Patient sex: M
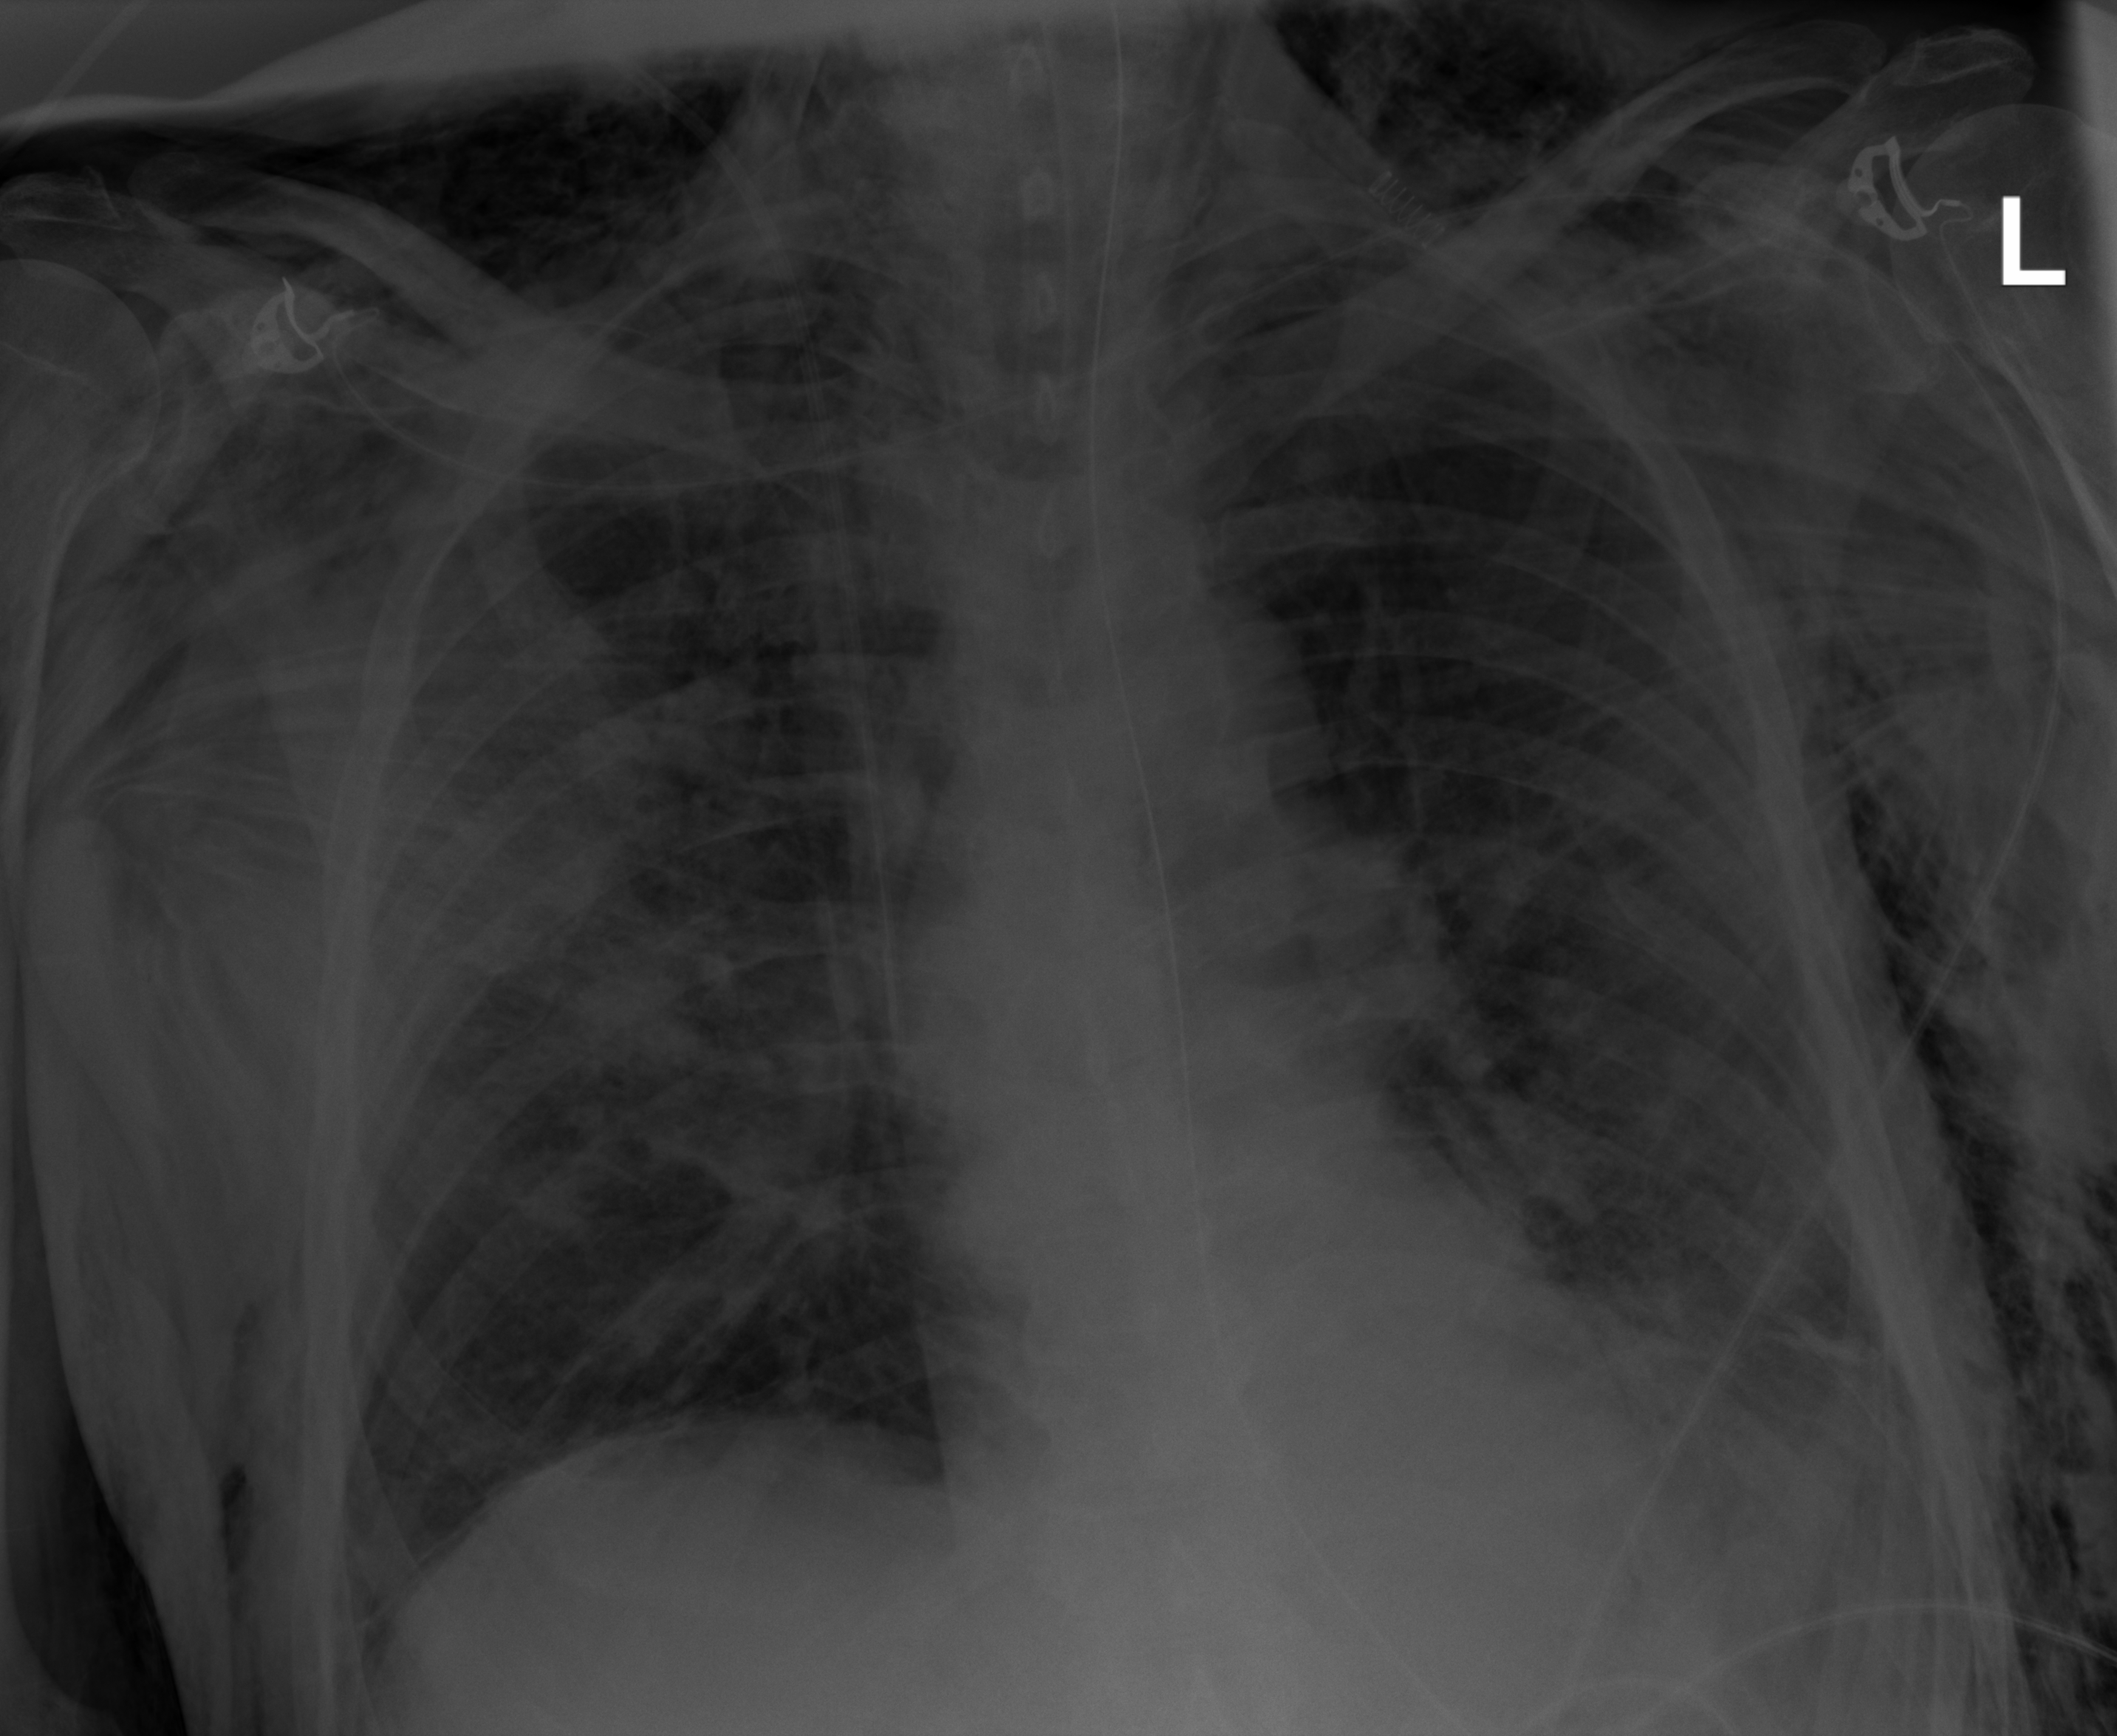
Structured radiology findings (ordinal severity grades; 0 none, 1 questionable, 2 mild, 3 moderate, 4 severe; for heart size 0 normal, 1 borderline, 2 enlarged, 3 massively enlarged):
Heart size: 0
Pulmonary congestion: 1
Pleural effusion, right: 2
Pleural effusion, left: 2
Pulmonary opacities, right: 2
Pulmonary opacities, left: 2
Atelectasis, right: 2
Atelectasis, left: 2